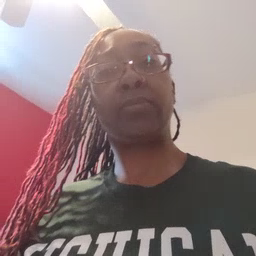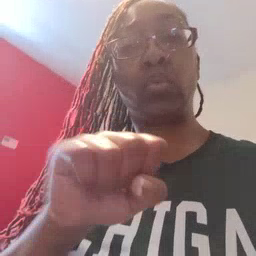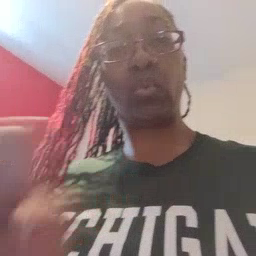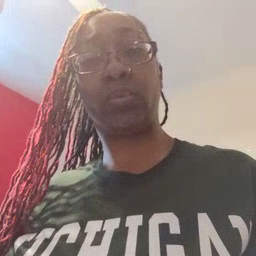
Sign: shoe